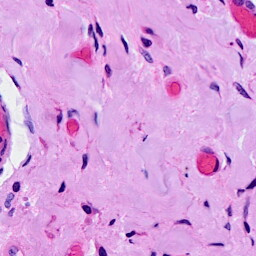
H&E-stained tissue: Breast